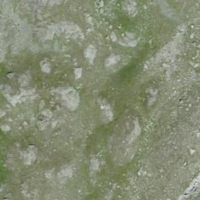
EUNIS habitat code: 31
Species observed at this site:
Podisma pedestris
Anthus spinoletta